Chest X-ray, PA view. Patient: 39 years old, sex F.
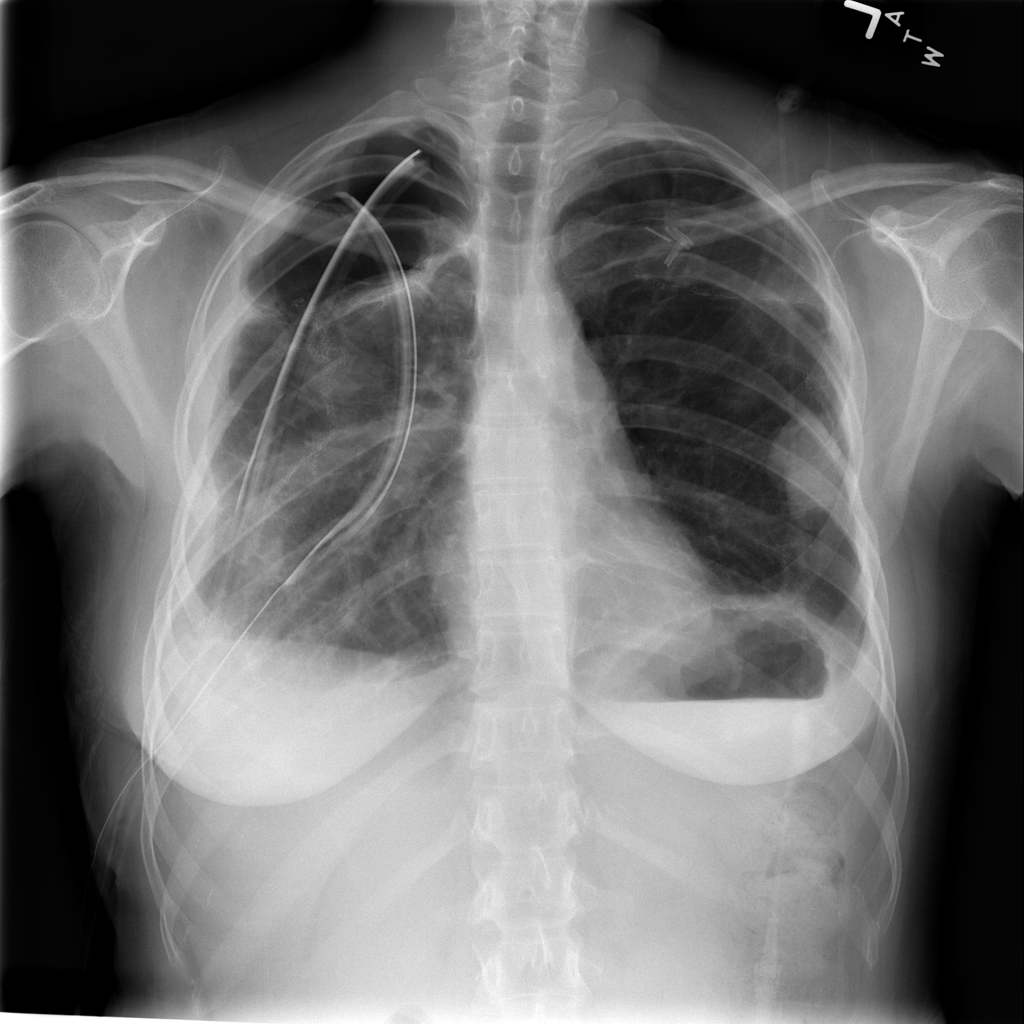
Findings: Mass, Pneumothorax